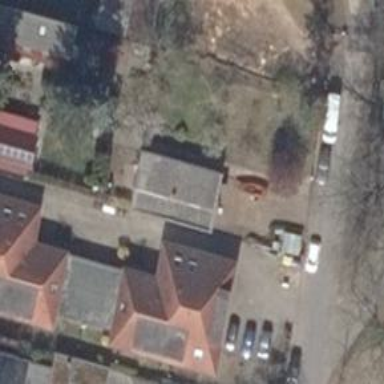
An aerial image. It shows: Building with hipped roof.